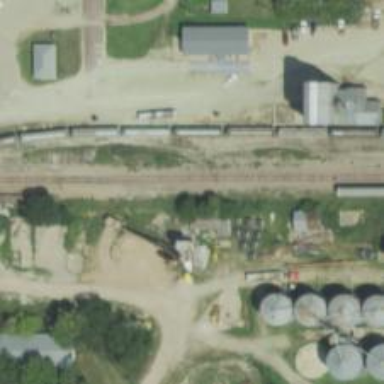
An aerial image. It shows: Railway siding with rails.